Question: I tried to understand why my LinearLayout is not appearing in the AVD but nothing is working.. Please view my snapshot for more details and let me know if i'm making any mistake. I deleted the part of the relative layout present in this program for a less messy question code to debug
'''
<androidx.constraintlayout.widget.ConstraintLayout xmlns:android="http://schemas.android.com/apk/res/android"
xmlns:app="http://schemas.android.com/apk/res-auto"
xmlns:tools="http://schemas.android.com/tools"
android:layout_width="match_parent"
android:layout_height="match_parent"
tools:context=".MainActivity">
<LinearLayout
android:layout_width="match_parent"
android:layout_height="233dp"
android:background="@android:color/holo_blue_bright"
android:orientation="horizontal"
tools:ignore="MissingConstraints"
tools:layout_editor_absoluteX="16dp"
tools:layout_editor_absoluteY="1dp">
<Button
android:id="@+id/button_small"
android:layout_width="98dp"
android:layout_height="wrap_content"
android:text="Small" />
<Button
android:id="@+id/button_big"
android:layout_width="164dp"
android:layout_height="match_parent"
android:text="Big" />
</LinearLayout>
'''

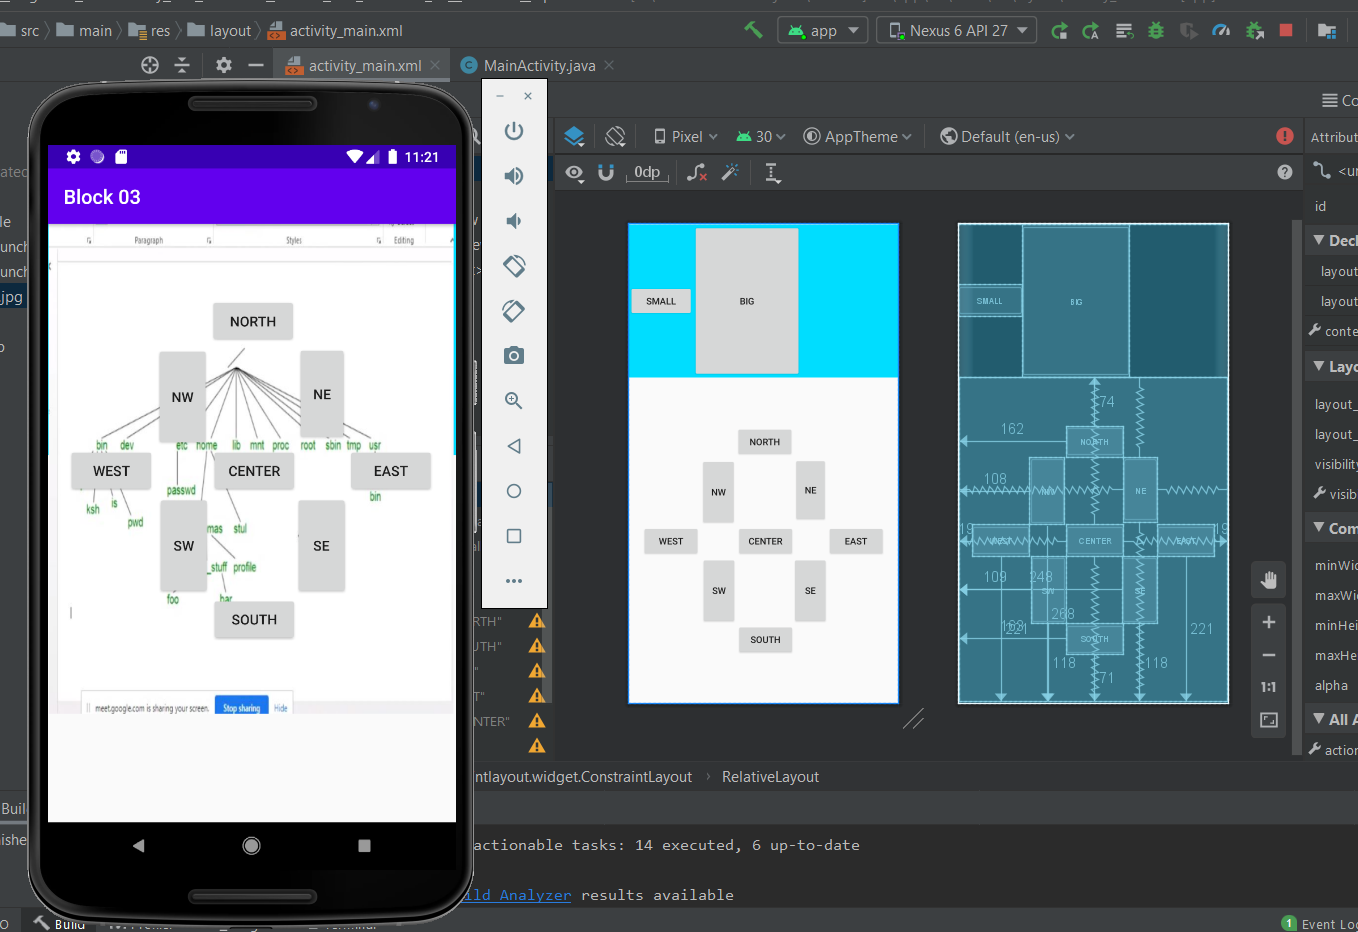
Answer: Add constraint to 'LinearLayout' cause they are ignored remove
'''
tools:ignore="MissingConstraints"
'''
To see the missing constraints,
every View needs to be constrained at least with two constraints (one for the vertical axis, one for the horizontal axis).